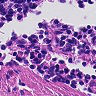
Metastatic tissue present: no